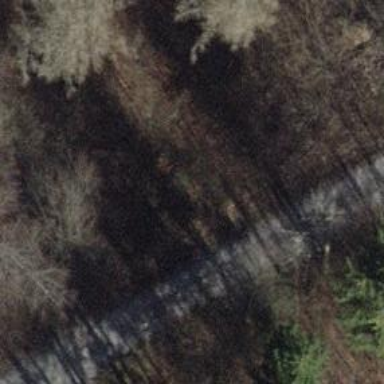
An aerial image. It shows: Pipeline marker.